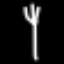
Label: fork